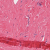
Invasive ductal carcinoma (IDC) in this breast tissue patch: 0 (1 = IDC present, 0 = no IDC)